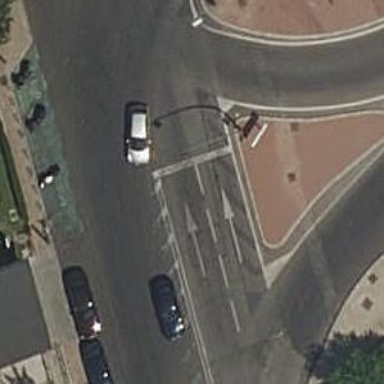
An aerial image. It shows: Traffic signals facing backward.